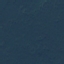
Land use / land cover: Forest